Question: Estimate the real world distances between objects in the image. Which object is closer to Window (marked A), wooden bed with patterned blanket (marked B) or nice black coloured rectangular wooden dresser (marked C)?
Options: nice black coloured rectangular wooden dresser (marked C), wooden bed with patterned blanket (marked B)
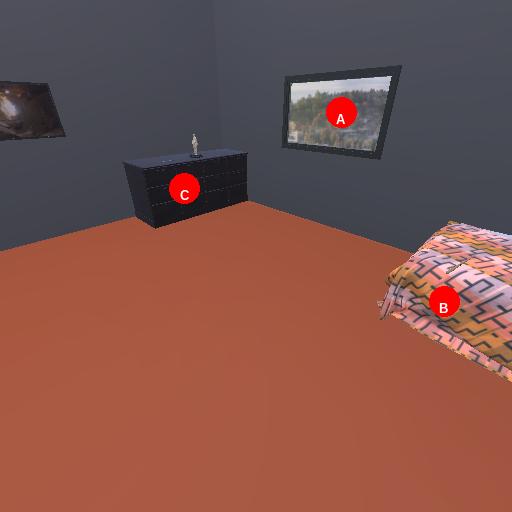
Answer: nice black coloured rectangular wooden dresser (marked C)